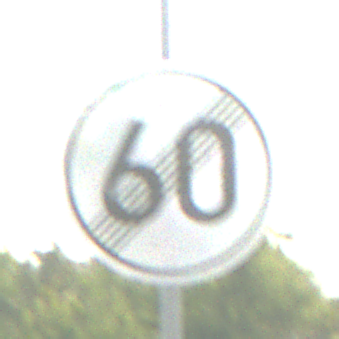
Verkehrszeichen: EndeGeschwindigkeit60
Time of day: MorningAfternoon
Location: Outdoor (RoadRail)
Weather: PartlyCloudy
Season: NotSpecified
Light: Natural